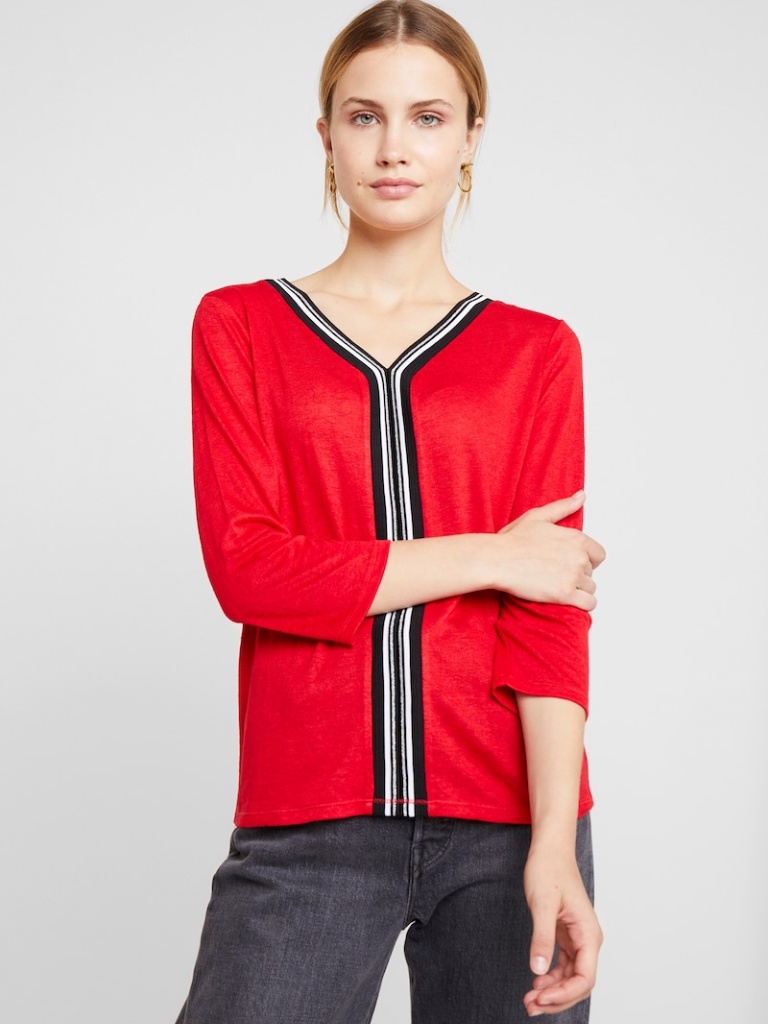
knit relaxed a long-sleeved with rolled-up sleeves hip length Untucked v-neck cardigan